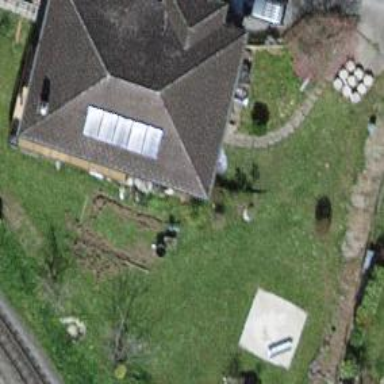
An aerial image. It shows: Detached building with hipped roof.